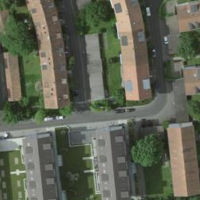
EUNIS habitat code: 55
Species observed at this site:
Symphoricarpos albus